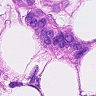
Metastatic tissue present: yes